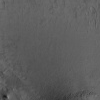
Atmospheric dust classification: not_dusty